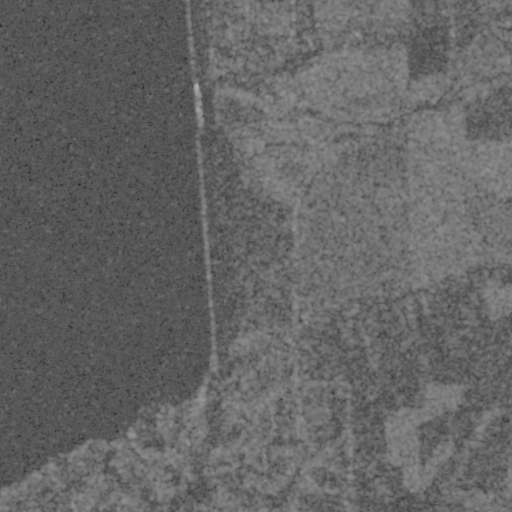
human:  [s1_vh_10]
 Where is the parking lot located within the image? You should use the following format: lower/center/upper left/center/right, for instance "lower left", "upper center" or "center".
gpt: The parking lot is located in the lower center of the image.
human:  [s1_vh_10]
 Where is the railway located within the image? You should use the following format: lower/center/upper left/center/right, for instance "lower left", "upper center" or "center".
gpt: The railway is located in the upper right of the image.
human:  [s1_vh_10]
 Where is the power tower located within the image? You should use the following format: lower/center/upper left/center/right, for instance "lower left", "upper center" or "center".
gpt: There is no power tower in the image.

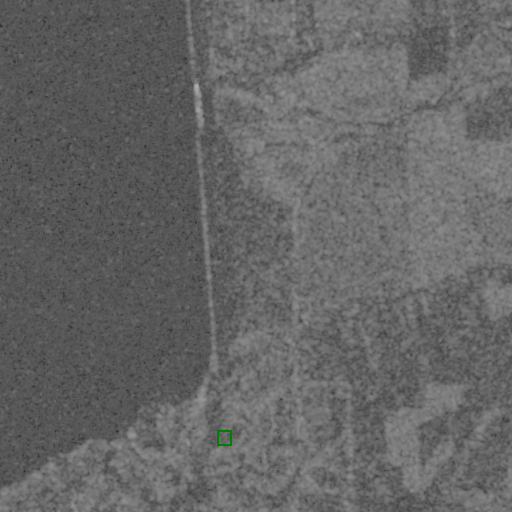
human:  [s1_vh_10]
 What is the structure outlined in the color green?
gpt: The structure outlined in green is a parking lot.
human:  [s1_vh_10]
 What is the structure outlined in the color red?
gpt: There is no red outline.